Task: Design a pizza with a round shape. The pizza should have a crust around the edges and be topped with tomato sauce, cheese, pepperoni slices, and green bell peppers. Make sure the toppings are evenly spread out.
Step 625:
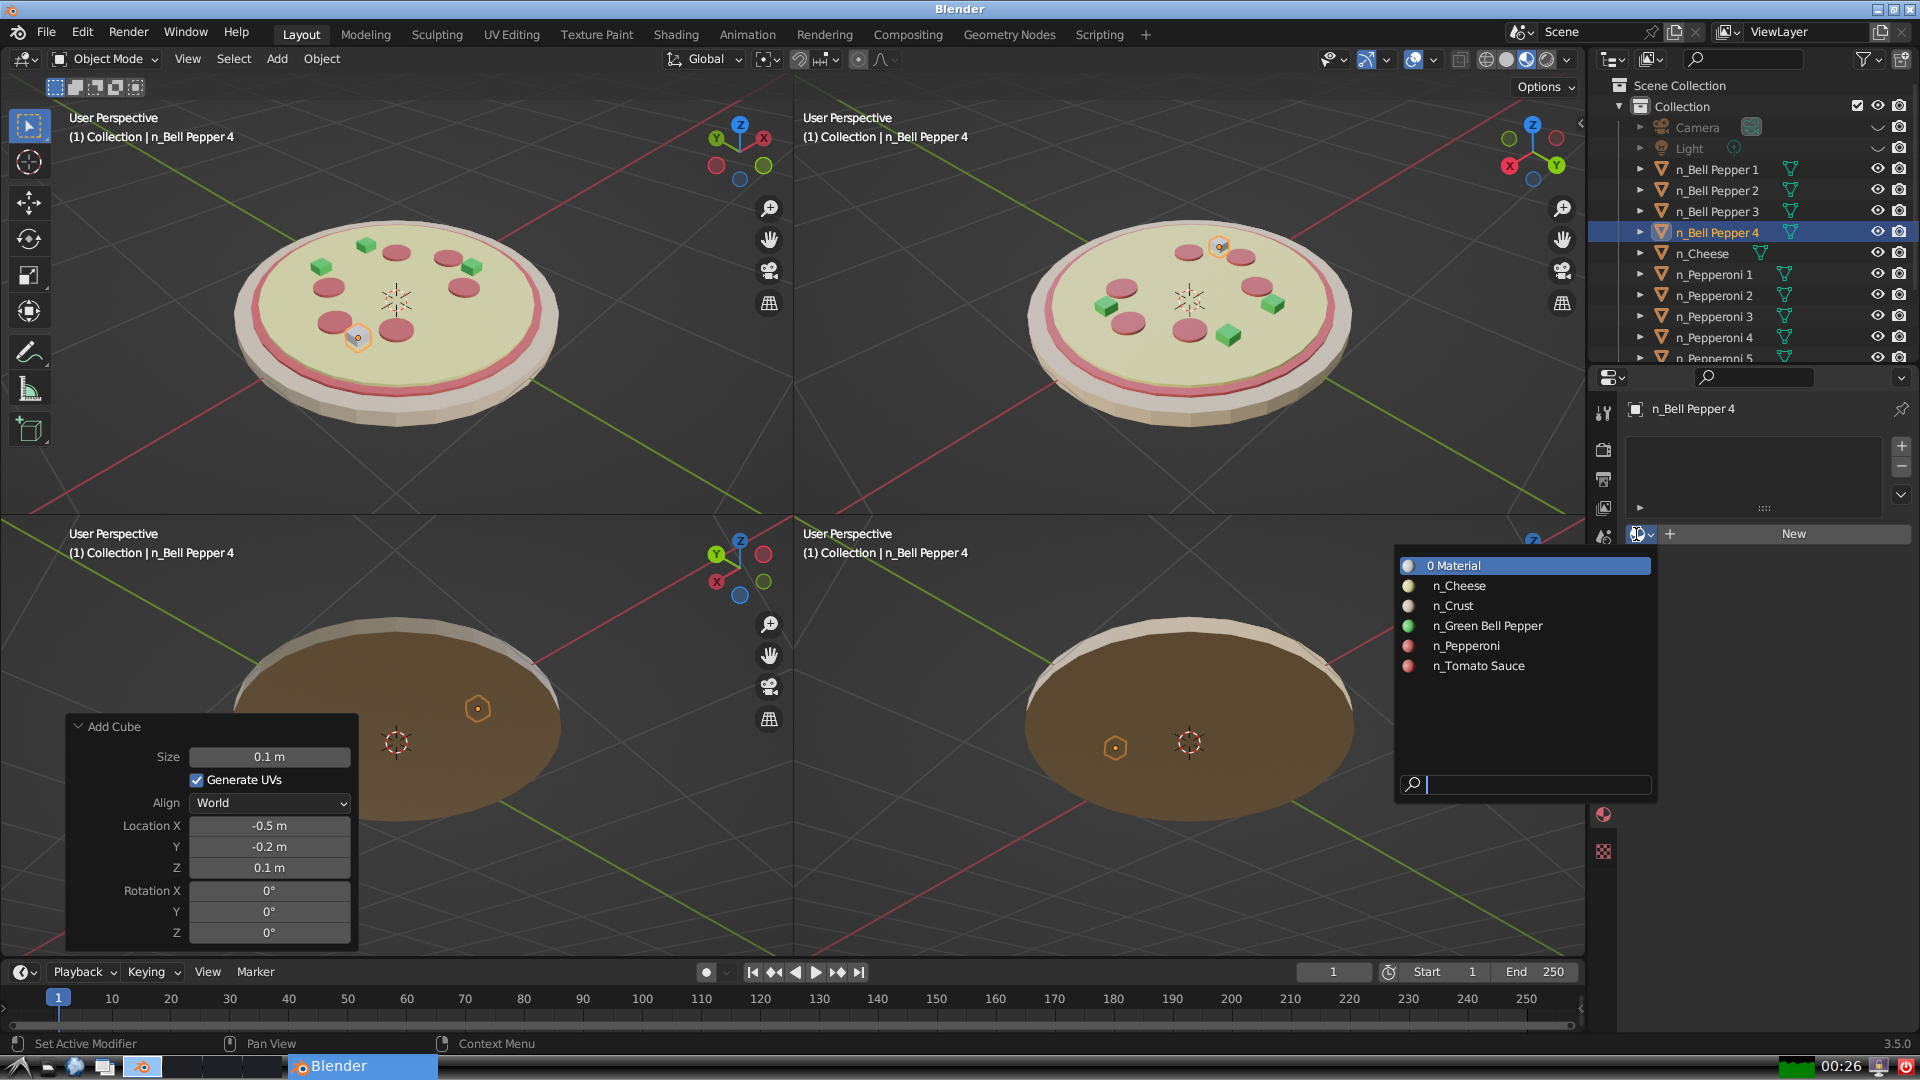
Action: input_text: n_Green Bell Pepper